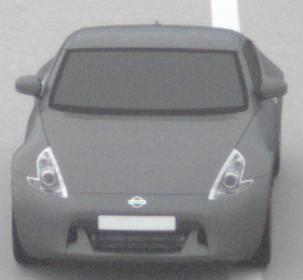
Make: Nissan
Model: 370Z Coupé
Detailed model: 370Z (Z34) Coupé
Model produced from: 2009/12
Model produced until: 2013/03
Doors: 3
Color: gray
Road condition: dry road
Daytime: morning or afternoon
Contrast: low contrast